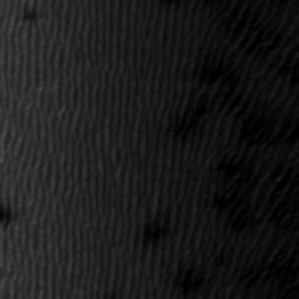
Label: frost